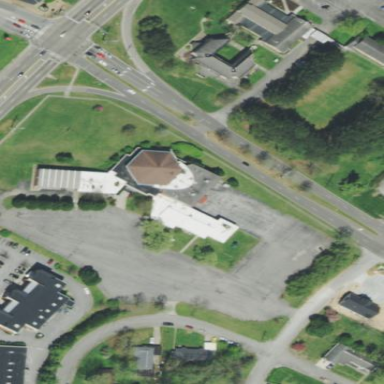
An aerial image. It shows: Building that serves as place of worship.